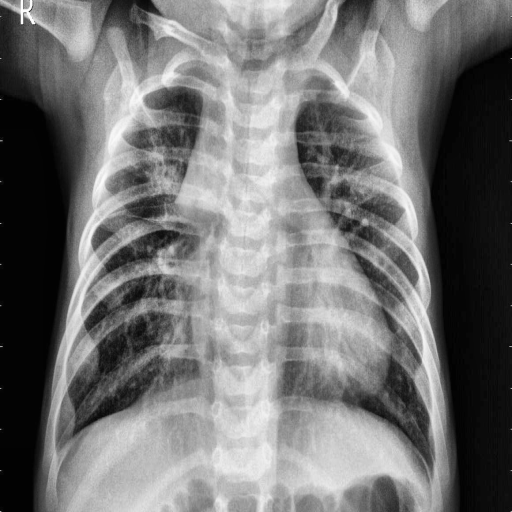
Finding: PNEUMONIA